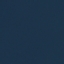
Land use / land cover: SeaLake